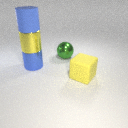
large blue metal cylinder in front of large green metal sphere